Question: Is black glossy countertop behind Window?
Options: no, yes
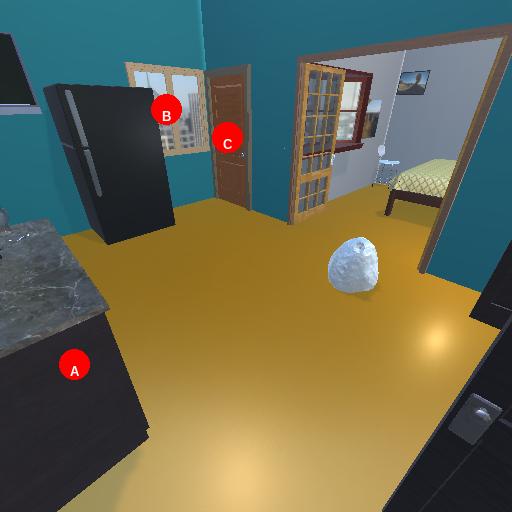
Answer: no